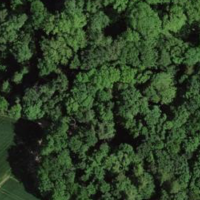
EUNIS habitat code: 41
Species observed at this site:
Triticum turgidum